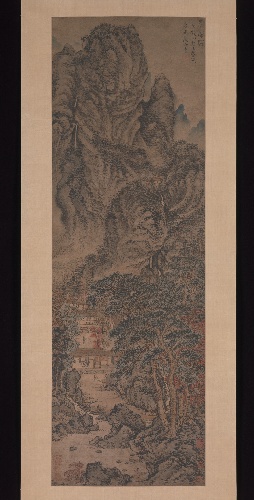
Title: 元　王蒙　素庵圖　軸|Simple Retreat
Artist: Wang Meng
Artist bio: Chinese, ca. 1308–1385
Date: ca. 1370
Object type: Hanging scroll
Classification: Paintings
Medium: Hanging scroll; ink and color on paper
Culture: China
Period: Late Yuan (1271–1368) or early Ming (1368–1644) dynasty
Dimensions: Image: 53 3/4 × 17 5/8 in. (136.5 × 44.8 cm)
Overall with mounting: 8 ft. 5 1/4 in. × 24 3/4 in. (257.2 × 62.9 cm)
Overall with knobs: 8 ft. 5 1/4 in. × 28 11/16 in. (257.2 × 72.9 cm)
Department: Asian Art
Credit line: Ex coll.: C. C. Wang Family, Gift of Oscar L. Tang Family, 2012
Accession year: 2012
Repository: Metropolitan Museum of Art, New York, NY
Tags: Mountains|Landscapes